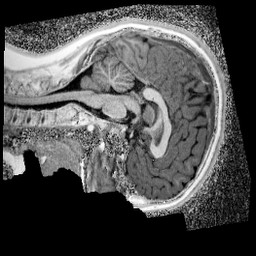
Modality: UNIT1_denoised
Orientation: sagittal
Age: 12
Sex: male
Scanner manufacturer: siemens
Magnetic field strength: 3 T
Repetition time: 4 s
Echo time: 0.00299 s